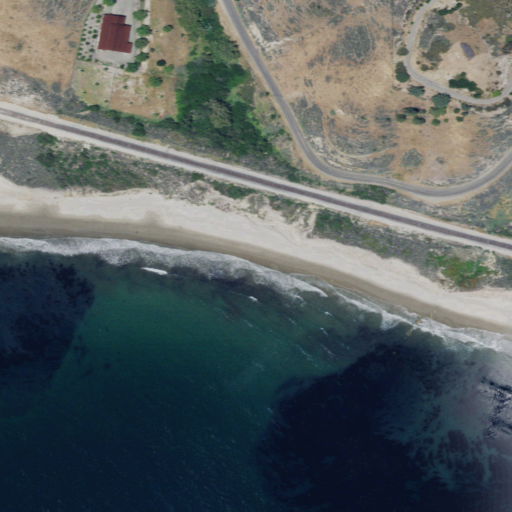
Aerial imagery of valley in California named Cañada De La Cuarta containing open water, shrub, herbaceous wetlands, open development, low intensity development, and medium intensity development